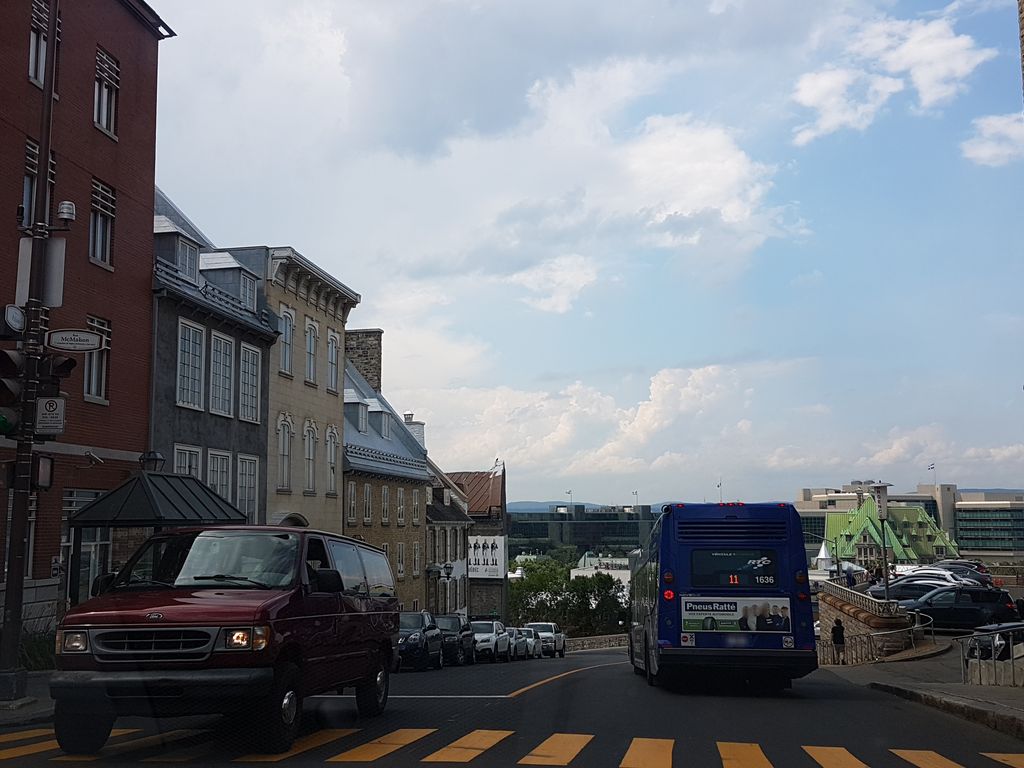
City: quebec_city